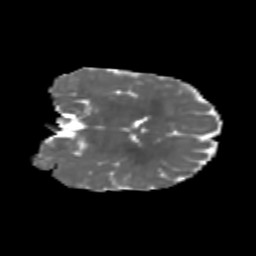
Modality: MD
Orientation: coronal
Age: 6
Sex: female
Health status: healthy